Question: i have a question about EF4 again :) sorry i can't find any thing on the net.
The question is i am using CTP5 Code Only to map (many to many), how do i do it???
But i am doing the old fashion way, i mean i have three tables:
1. Users
2. Companies.
3. UsersToCompanies -> (UserId, CompanyId)
How do i map this, it will be really appreciated if you would show me the code example to it,
from POCO's to Mapping.
---

This is the error i receive...
'''
This is my entities
public class User
{
public int UserId { get; set; }
public int? UserRoleId { get; set; }
public string UserName { get; set; }
public string UserPassword { get; set; }
public DateTime InsertDate { get; set; }
public virtual UserRole UserRole { get; set; }
//this is my many to many prop
public virtual ICollection<Company> Companies { get; set; }
}
public class Company
{
public int CompanyId { get; set; }
public string CompanyNameHe { get; set; }
public string CompanyNameEn { get; set; }
public string CompanyParent { get; set; }
public DateTime InsertDate { get; set; }
//this is my many to many prop
public virtual ICollection<User> Users { get; set; }
}
/*relationship map*/
public class UsersCompanies
{
public int Id { get; set; }
public int UserId { get; set; }
public int CompanyId { get; set; }
}
//mapping
public class CompanyMap : BaseConfig<Company>
{
public CompanyMap()
{
/*Identity*/
HasKey(c => c.CompanyId);
Property(c => c.CompanyId).HasDatabaseGenerationOption(DatabaseGenerationOption.Identity).HasColumnName("COMPANY_ID");
/*Have default values*/
Property(c => c.InsertDate).HasDatabaseGenerationOption(DatabaseGenerationOption.Computed).HasColumnName("INSERT_DATE");
/*simple scalars*/
Property(c => c.CompanyNameHe).HasMaxLength(32).IsRequired().HasColumnName("COMPANY_NAME_HE");
Property(c => c.CompanyNameEn).HasMaxLength(32).IsRequired().HasColumnName("COMPANY_NAME_EN");
Property(c => c.CompanyParent).HasMaxLength(32).IsRequired().HasColumnName("COMPANY_PARENT");
ToTable("CMS_COMPANY", "GMATEST");
}
}
public class UserMap : BaseConfig<User>
{
public UserMap()
{
/*Identity*/
HasKey(c => c.UserId);
Property(c => c.UserId).HasDatabaseGenerationOption(DatabaseGenerationOption.Identity).HasColumnName("USER_ID");
/*Have default values*/
Property(c => c.InsertDate).HasDatabaseGenerationOption(DatabaseGenerationOption.Computed).HasColumnName("INSERT_DATE");
/*simple scalars*/
Property(c => c.UserName).HasMaxLength(25).IsRequired().HasColumnName("USER_NAME");
Property(c => c.UserPassword).HasMaxLength(25).IsRequired().HasColumnName("USER_PASSWORD");
Property(c => c.UserRoleId).IsRequired().HasColumnName("USER_ROLE_ID");
/*relationship*/
HasRequired(u => u.UserRole).WithMany().HasForeignKey(t => t.UserRoleId);
HasMany(p => p.Companies).WithMany(c => c.Users).Map(mc =>
{
mc.ToTable("UsersCompanies");
mc.MapLeftKey(p => p.UserId, "CompanyId");
mc.MapRightKey(c => c.CompanyId, "UserId");
});
ToTable("CMS_USERS", "GMATEST");
}
}
public class UsersCompaniesMap : BaseConfig<UsersCompanies>
{
public UsersCompaniesMap()
{
/*Identity*/
HasKey(k => k.Id);
Property(c => c.Id).HasDatabaseGenerationOption(DatabaseGenerationOption.Identity).HasColumnName("ID");
Property(c => c.UserId).IsRequired().HasColumnName("USER_ID");
Property(c => c.CompanyId).IsRequired().HasColumnName("COMPANY_ID");
ToTable("CMS_USERS_TO_COMPANIES", "GMATEST");
}
}
'''
---
Here's the error I get:
> '((new
System.Linq.SystemCore_EnumerableDebugView(ctx.FindAll())).Items[0]).Companies'
threw an exception of type
'System.Data.EntityCommandExecutionException'Inner exception: ORA-00942: table or
view does not exist
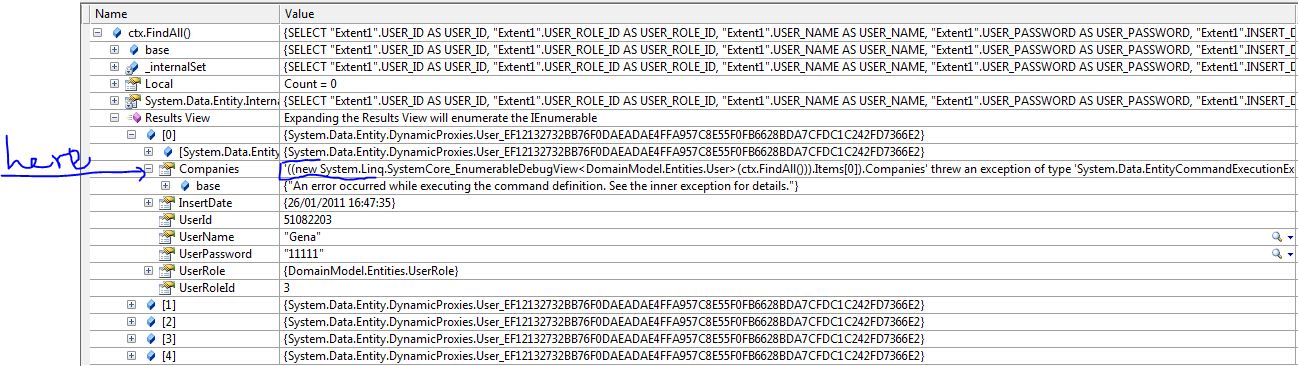
Answer: The answer for my problem, i have to say many thanks to you all, but Andrey from Devart,
have given me the solution, it's simple.
First off all i have to have, three tables Companies, Users, UsersCompanies/
Second off all i have to map the tables to original names of tables example:
my users table called in Db like that: CMS_USERS i have to map it with original name.
this is the example that i use and it's really works.
'''
HasMany(c => c.Companies)
.WithMany(u => u.Users)
.Map(mc =>
{
mc.ToTable("CMS_USERS_TO_COMPANIES", "GMATEST");
mc.MapLeftKey(c => c.UserId, "USER_ID");
mc.MapRightKey(u => u.CompanyId, "COMPANY_ID");
});
'''
Thank you all.